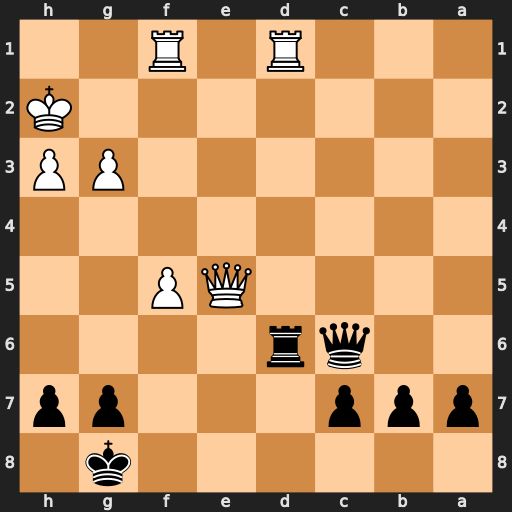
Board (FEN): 6k1/ppp3pp/2qr4/4QP2/8/6PP/7K/3R1R2
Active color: b
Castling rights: -
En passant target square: -
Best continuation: Rxd1 Rxd1 Qc2+ Rd2 Qxd2+